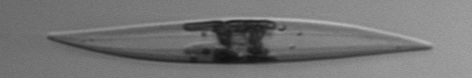
Label: Pleurosigma